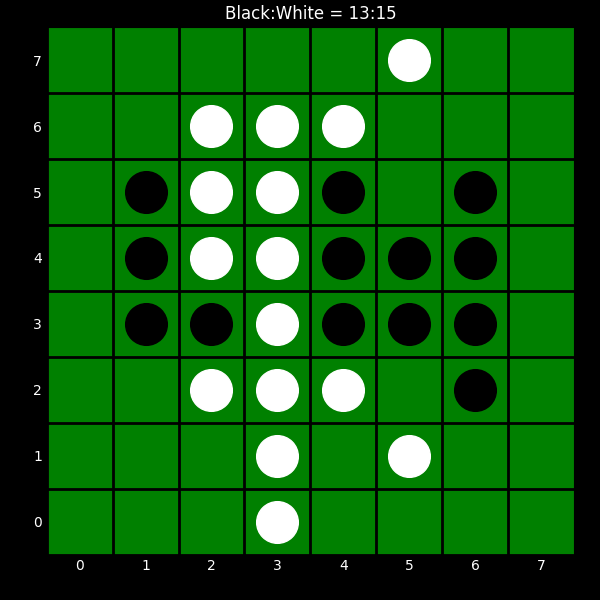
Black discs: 13
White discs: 15